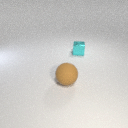
small cyan metal cube to the right of large brown rubber sphere